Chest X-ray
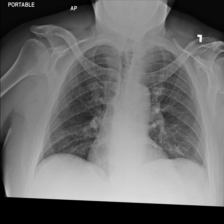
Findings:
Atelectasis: negative
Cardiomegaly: negative
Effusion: negative
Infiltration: negative
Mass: negative
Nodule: negative
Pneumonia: negative
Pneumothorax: negative
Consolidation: negative
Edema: negative
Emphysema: negative
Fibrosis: negative
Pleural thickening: negative
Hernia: negative